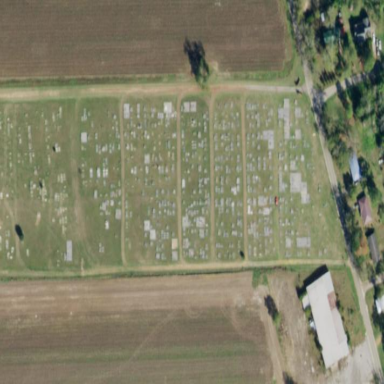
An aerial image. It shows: Cemetery.